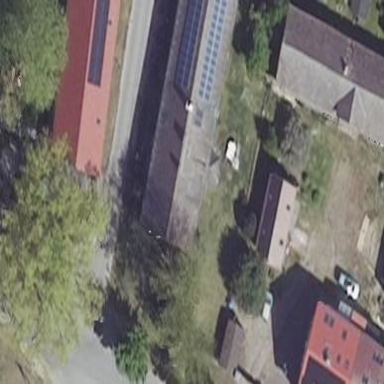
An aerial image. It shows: Farm auxiliary building.